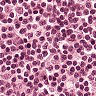
Metastatic tissue present: no